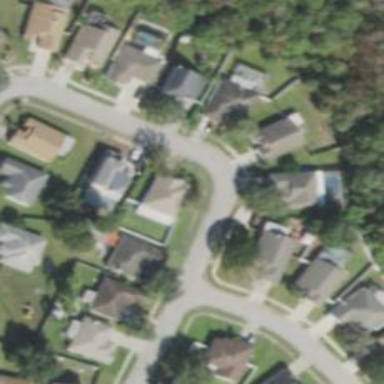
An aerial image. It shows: Residential road.